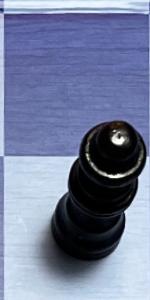
Label: Queen_Black